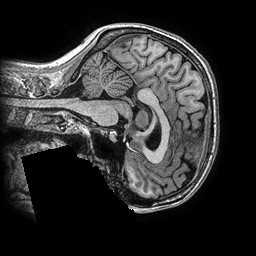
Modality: T1w
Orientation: sagittal
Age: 51
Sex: female
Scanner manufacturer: ge
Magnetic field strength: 3 T
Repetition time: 0.006952 s
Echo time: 0.00292 s